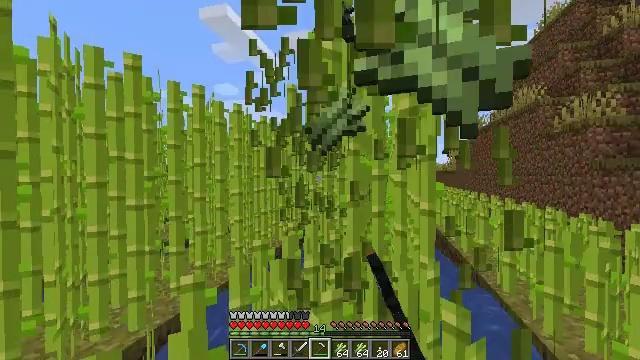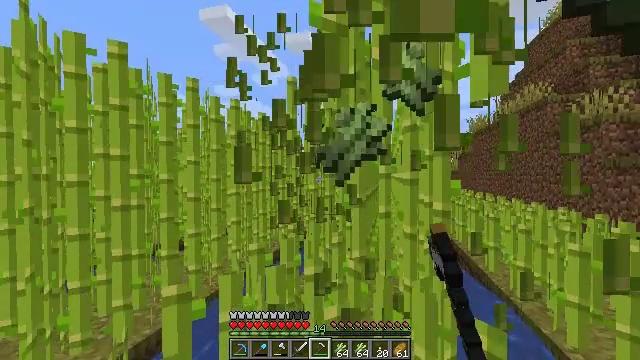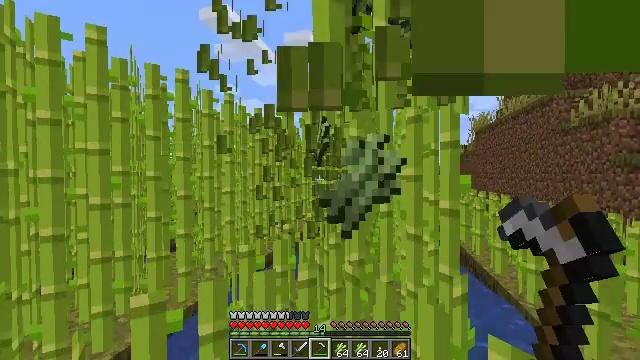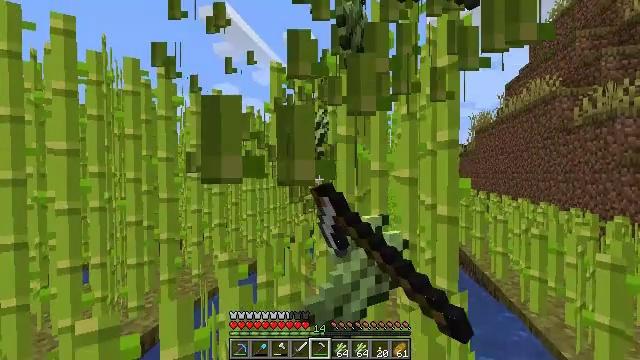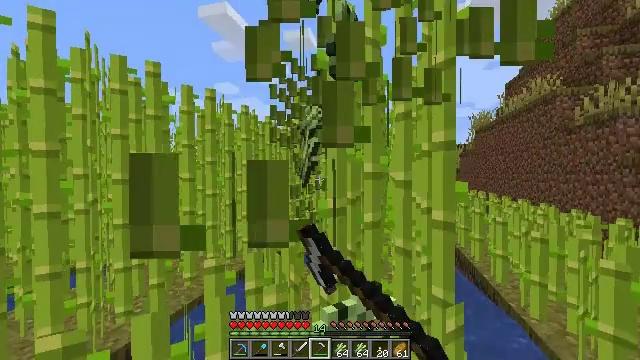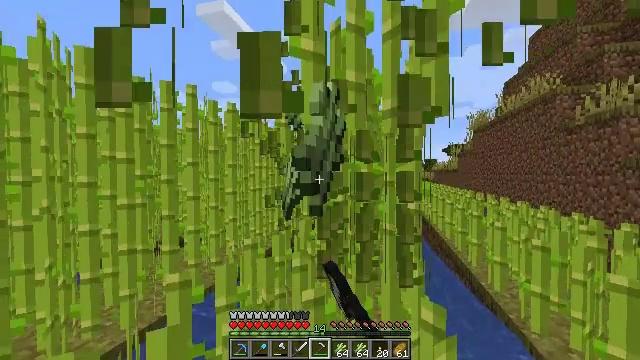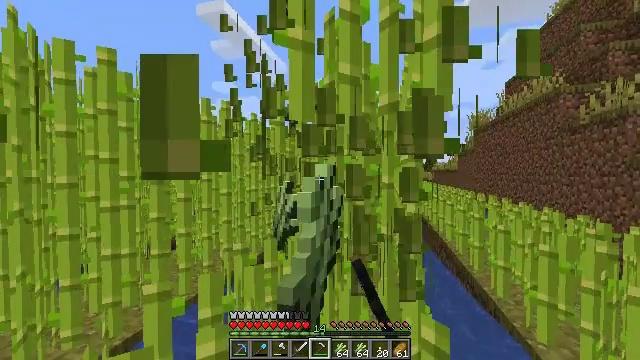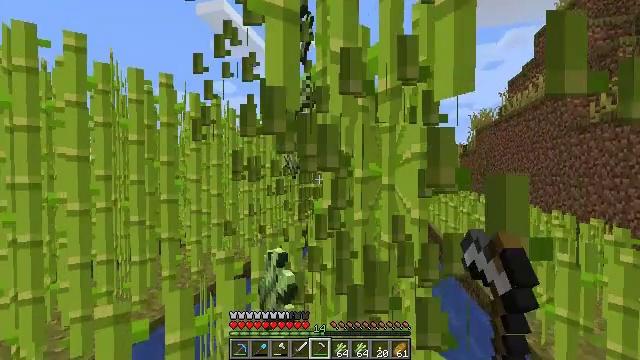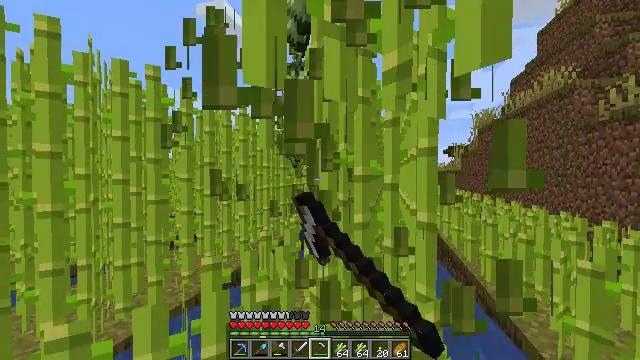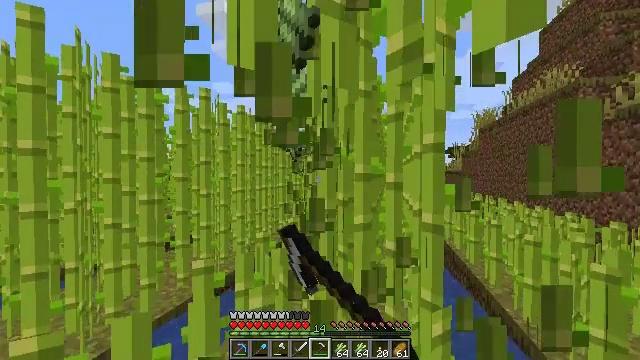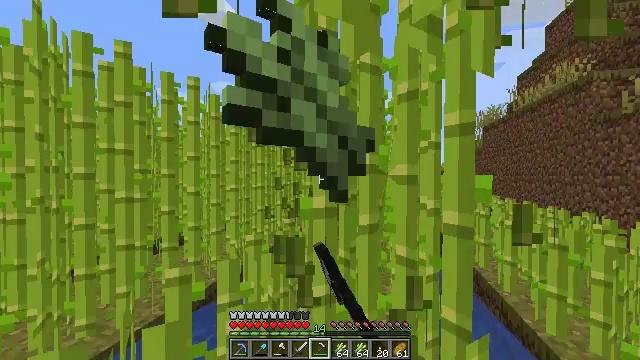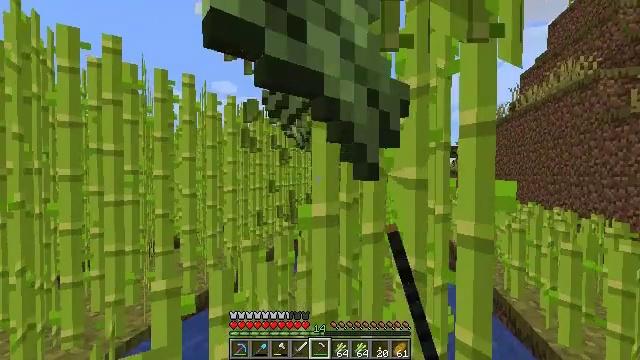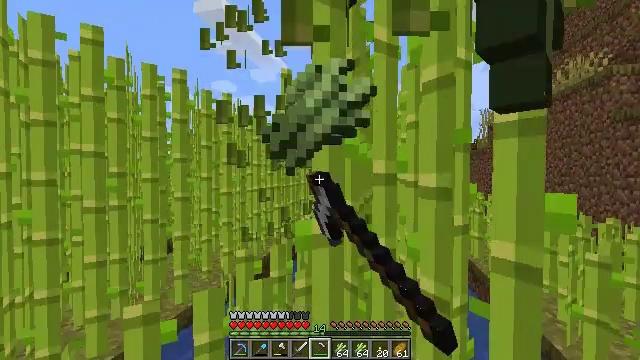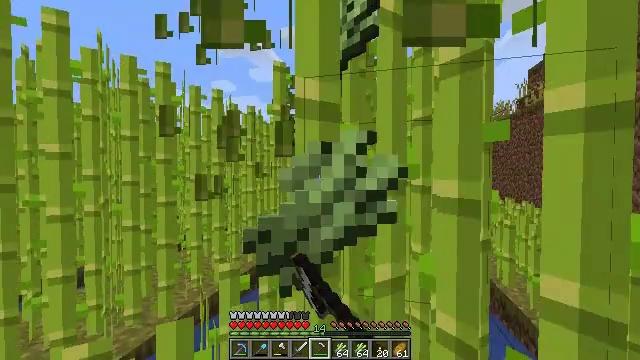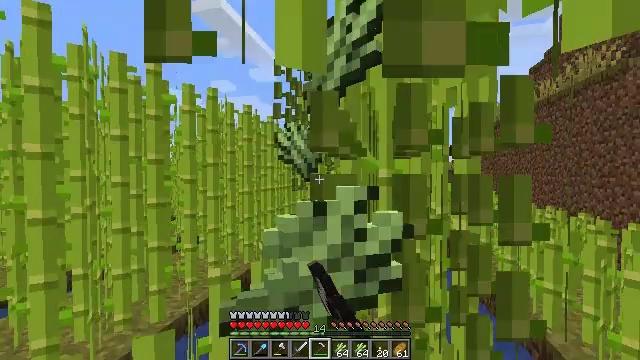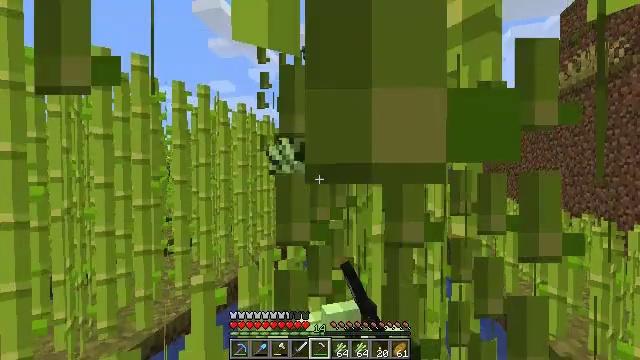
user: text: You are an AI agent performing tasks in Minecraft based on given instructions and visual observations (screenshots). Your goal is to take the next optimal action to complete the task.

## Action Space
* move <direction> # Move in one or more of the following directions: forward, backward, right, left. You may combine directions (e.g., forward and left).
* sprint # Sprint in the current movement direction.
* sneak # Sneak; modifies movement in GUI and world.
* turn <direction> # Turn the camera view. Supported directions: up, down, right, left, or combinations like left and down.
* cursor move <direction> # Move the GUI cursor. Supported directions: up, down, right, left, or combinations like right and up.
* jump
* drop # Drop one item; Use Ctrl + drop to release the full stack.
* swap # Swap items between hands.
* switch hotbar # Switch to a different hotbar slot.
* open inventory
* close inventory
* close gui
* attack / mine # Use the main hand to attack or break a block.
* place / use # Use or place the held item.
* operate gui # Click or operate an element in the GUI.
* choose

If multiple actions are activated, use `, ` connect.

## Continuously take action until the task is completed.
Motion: motion action
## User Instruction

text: Cut down the sugar cane stalks.
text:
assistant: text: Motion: move forward, attack / mine
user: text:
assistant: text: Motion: move forward and move right, attack / mine
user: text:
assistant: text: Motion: move forward and move right, attack / mine
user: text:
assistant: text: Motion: move forward and move right, attack / mine
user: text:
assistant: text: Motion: move forward, attack / mine
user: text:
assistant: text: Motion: move forward, attack / mine
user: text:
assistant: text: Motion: move forward, attack / mine
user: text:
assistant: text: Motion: move forward, attack / mine
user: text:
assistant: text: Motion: move forward, attack / mine
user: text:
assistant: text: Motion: move forward, attack / mine
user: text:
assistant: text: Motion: move forward, attack / mine
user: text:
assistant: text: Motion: move forward, attack / mine
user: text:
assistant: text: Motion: move forward and move right, attack / mine
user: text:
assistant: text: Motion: move forward and move right, attack / mine
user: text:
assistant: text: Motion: move forward and move right, attack / mine
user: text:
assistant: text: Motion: move forward, attack / mine
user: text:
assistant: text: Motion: move forward, attack / mine
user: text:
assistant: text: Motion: move forward, attack / mine
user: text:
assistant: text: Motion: move forward, attack / mine
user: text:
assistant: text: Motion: move forward, attack / mine
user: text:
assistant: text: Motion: move forward, attack / mine
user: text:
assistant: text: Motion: move forward and move right, attack / mine
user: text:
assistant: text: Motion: move forward and move right, attack / mine
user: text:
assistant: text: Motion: move forward and move right, attack / mine
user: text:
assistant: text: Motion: move forward, attack / mine
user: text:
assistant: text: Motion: move forward, attack / mine
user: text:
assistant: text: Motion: move forward, attack / mine
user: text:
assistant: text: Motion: move forward, attack / mine
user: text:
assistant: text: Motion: move forward and move right, attack / mine
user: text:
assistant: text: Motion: move forward and move right, attack / mine